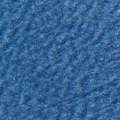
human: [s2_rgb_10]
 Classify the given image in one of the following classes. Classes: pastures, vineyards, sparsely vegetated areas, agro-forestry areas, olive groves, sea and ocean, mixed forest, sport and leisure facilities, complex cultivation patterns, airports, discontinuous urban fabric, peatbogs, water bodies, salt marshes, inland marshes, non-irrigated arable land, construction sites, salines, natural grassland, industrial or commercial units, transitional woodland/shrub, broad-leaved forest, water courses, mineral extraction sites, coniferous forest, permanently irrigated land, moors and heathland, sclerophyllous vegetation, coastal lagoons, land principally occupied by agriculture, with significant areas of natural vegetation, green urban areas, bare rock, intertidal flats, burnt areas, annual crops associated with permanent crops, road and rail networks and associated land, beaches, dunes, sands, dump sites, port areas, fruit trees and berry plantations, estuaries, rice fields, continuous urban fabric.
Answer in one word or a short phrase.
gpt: sea and ocean